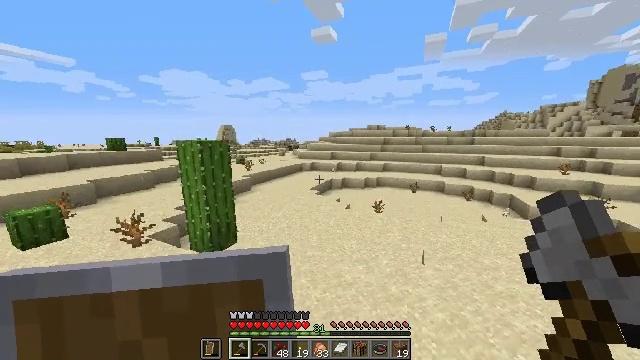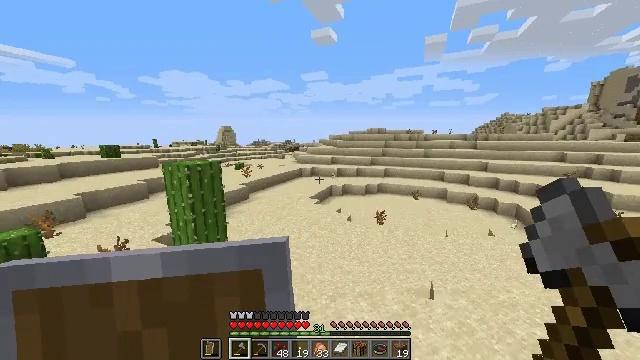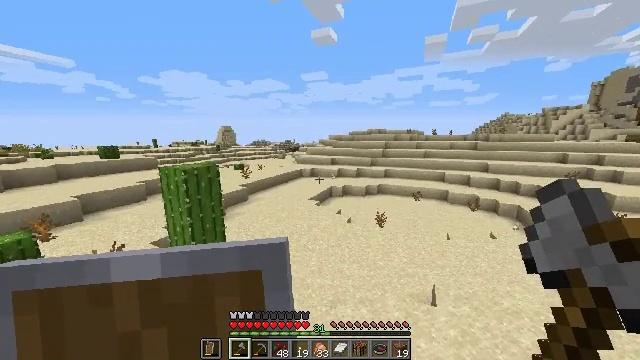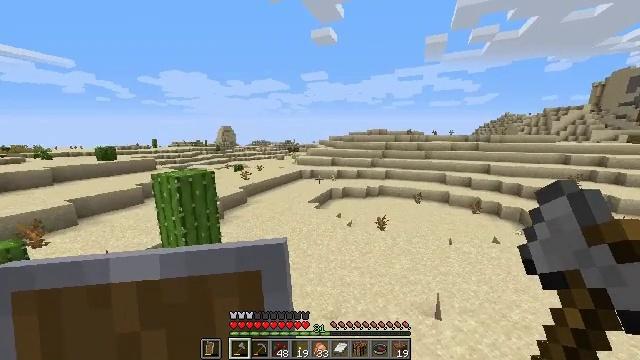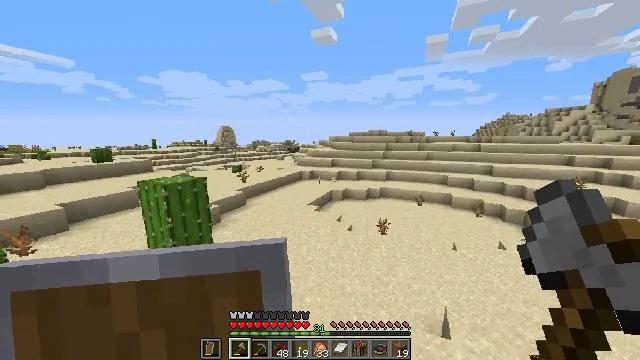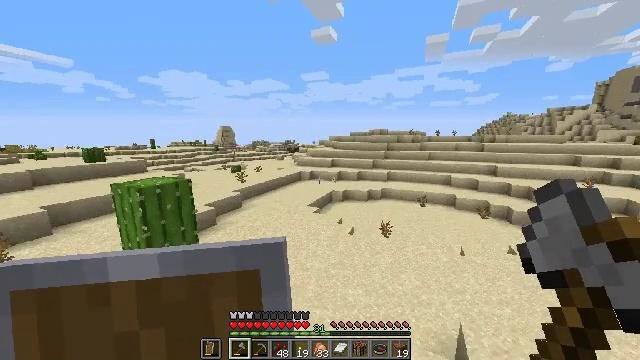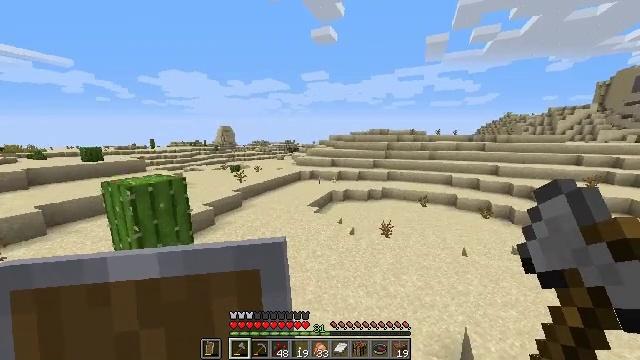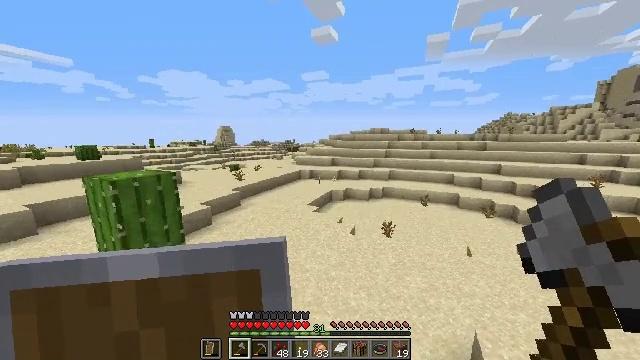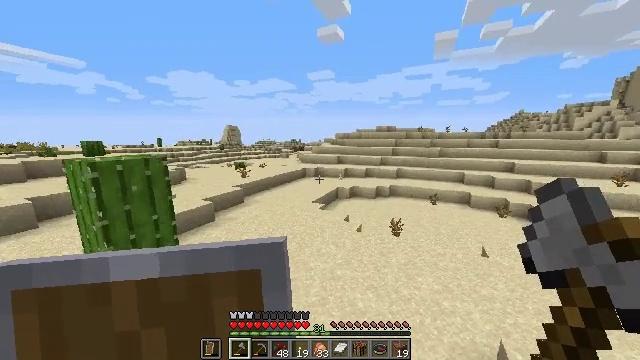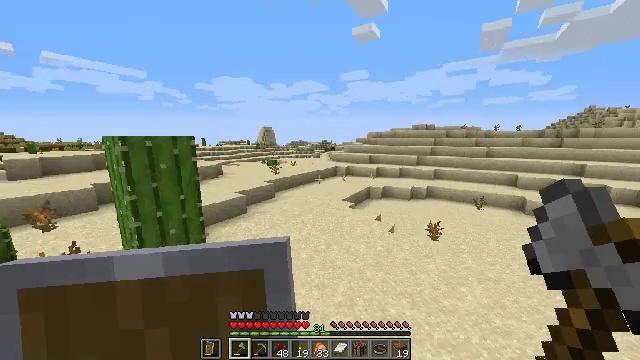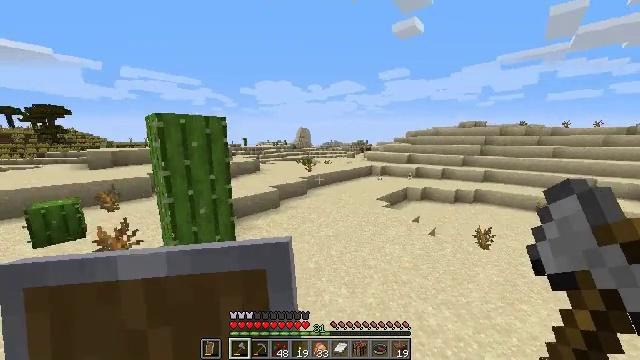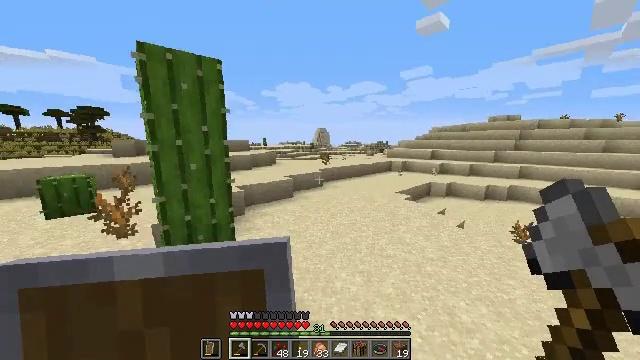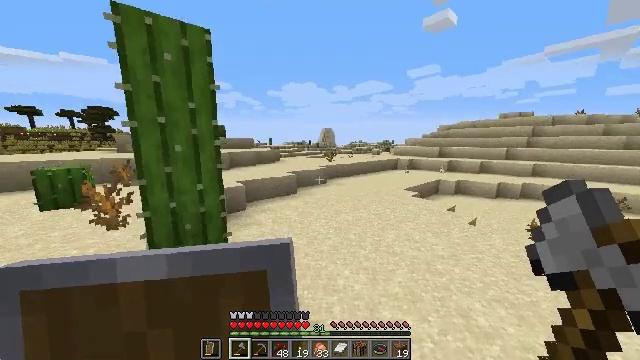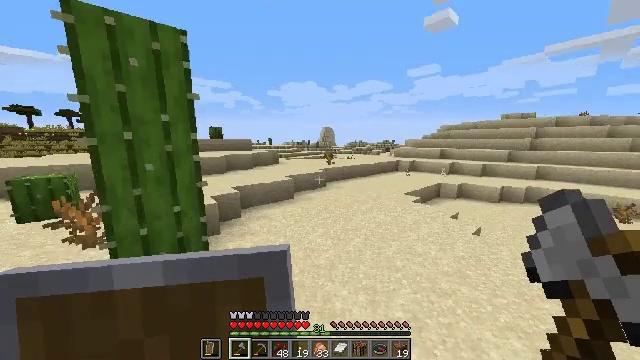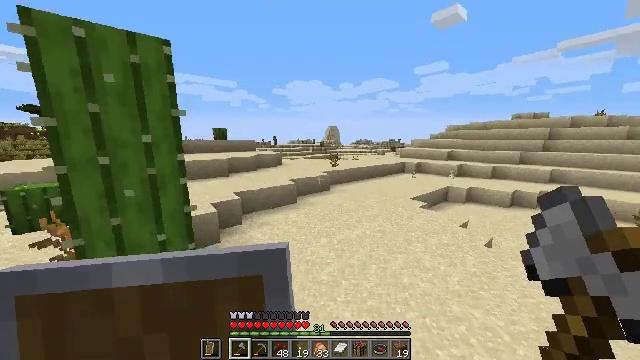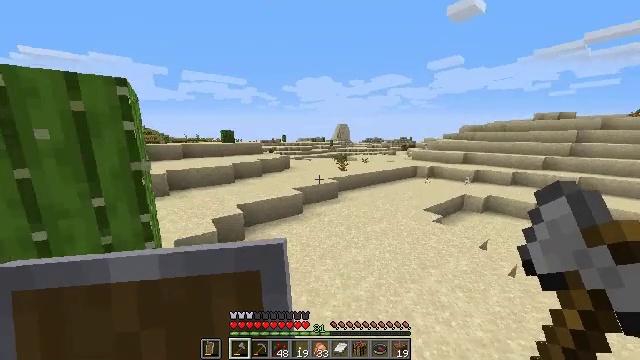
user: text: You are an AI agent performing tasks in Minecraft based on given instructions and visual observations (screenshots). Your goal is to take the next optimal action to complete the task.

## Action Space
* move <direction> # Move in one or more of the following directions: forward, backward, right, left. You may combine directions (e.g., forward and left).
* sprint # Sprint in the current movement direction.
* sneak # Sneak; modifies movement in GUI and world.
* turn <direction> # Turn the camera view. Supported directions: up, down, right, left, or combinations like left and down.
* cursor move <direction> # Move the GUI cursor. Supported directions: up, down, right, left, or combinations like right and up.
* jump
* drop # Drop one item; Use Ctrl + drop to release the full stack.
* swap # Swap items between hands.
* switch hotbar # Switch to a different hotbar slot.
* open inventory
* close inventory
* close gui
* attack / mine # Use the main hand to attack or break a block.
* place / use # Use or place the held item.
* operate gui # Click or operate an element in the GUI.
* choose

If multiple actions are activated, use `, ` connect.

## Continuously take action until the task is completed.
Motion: motion action
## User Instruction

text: Break the sand block.
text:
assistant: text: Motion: move forward, jump
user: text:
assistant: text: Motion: move forward, jump
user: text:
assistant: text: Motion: move forward
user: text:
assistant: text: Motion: move forward
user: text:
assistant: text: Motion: move forward
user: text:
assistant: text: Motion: move forward
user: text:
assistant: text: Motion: move forward
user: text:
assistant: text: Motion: move forward, turn left
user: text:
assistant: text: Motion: move forward, turn left
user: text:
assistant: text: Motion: move forward, turn left
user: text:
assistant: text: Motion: move forward, turn left
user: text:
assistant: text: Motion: move forward, turn left, jump
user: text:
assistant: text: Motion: move forward, jump
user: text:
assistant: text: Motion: move forward, turn left, jump
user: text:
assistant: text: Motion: move forward, turn left, jump
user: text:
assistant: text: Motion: move forward
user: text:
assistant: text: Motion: move forward
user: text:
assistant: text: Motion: move forward, turn left
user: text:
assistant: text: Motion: move forward, turn left
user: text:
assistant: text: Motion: move forward
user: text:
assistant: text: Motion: move forward
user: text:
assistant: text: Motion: move forward
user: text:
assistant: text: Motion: move forward
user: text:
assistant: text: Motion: move forward
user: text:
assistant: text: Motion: move forward
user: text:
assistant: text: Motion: move forward, turn left and down
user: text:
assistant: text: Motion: move forward
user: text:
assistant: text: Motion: move forward, turn right
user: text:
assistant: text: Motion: move forward, turn right, jump
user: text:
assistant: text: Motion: move forward, jump